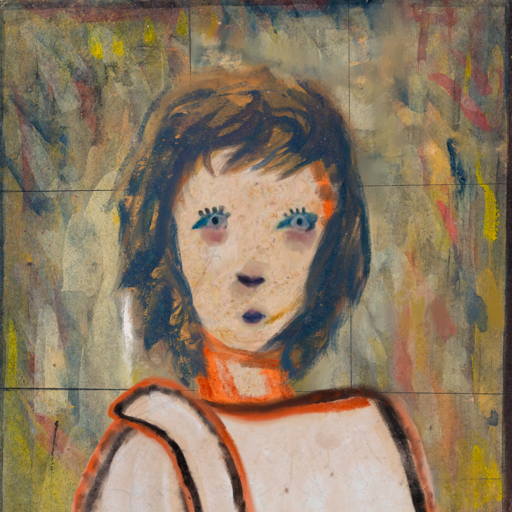
Background: GypsyMother, Head And Neck Front: Rupkatha, Face Front: Hill_Girl, Bust: Roy_Bahadur, Hair Front: InTheSun, Head Accessory: Blank, Second Necklace: Blank, Necklace: Blank, Baby: Blank